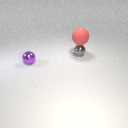
small purple metal sphere in front of small gray metal sphere